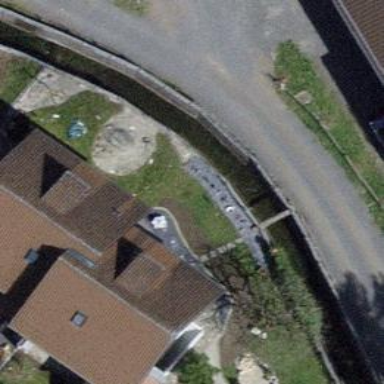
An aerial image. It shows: Terrace building.